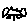
Label: hexagon